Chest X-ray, PA view. Patient: 70 years old, sex M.
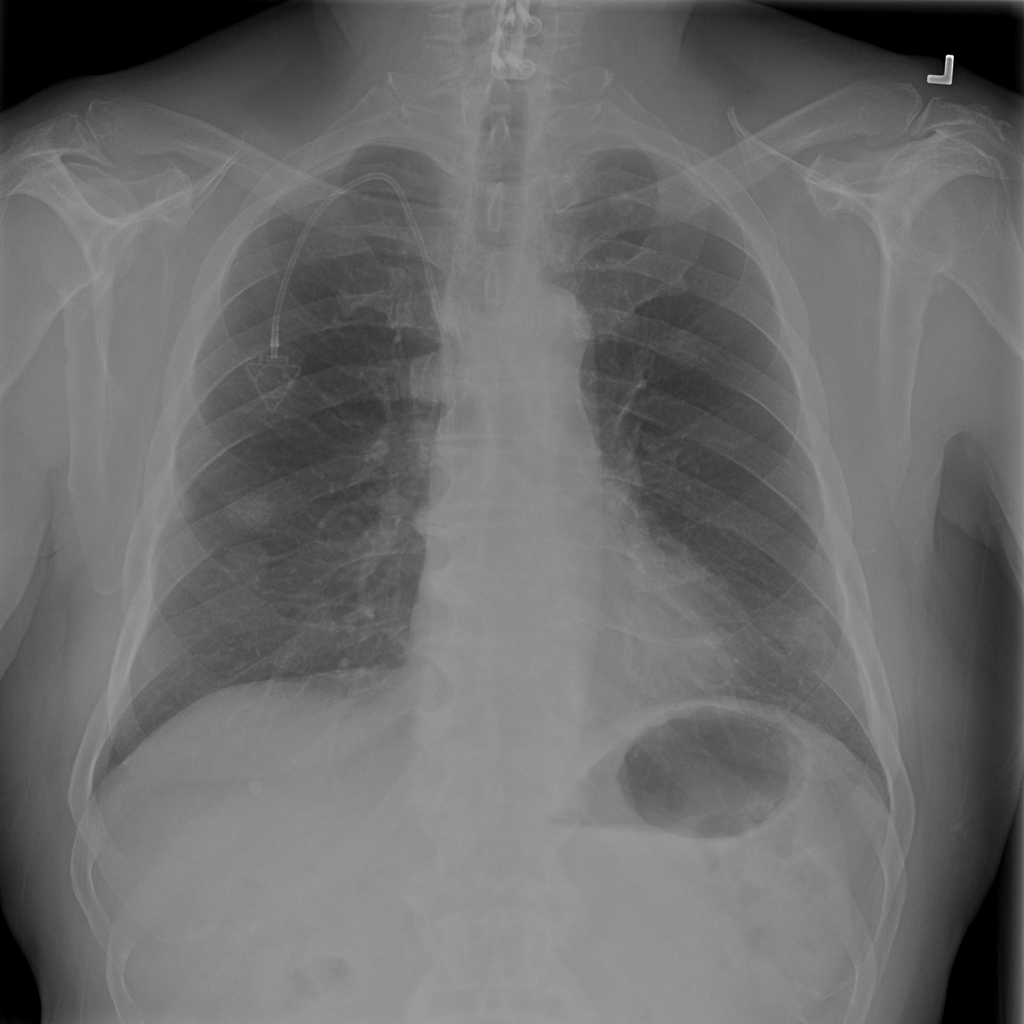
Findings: Nodule